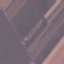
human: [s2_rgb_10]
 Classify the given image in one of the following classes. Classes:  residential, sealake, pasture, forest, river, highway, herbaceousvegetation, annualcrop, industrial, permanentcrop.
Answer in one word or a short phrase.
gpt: AnnualCrop